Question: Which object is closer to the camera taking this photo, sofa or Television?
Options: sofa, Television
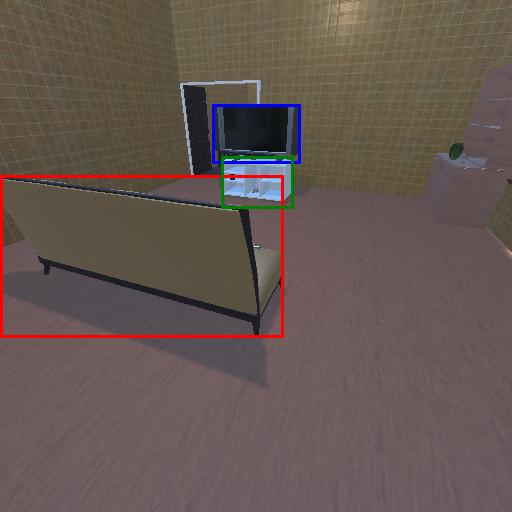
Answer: sofa